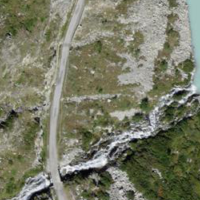
EUNIS habitat code: 31
Species observed at this site:
Pontia edusa
Saxifraga paniculata
Lysandra coridon
Parnassia palustris
Prunella collaris
Crepis aurea
Rosa pendulina